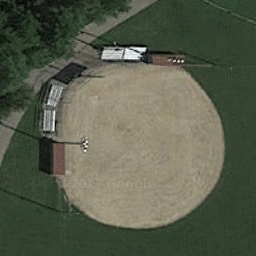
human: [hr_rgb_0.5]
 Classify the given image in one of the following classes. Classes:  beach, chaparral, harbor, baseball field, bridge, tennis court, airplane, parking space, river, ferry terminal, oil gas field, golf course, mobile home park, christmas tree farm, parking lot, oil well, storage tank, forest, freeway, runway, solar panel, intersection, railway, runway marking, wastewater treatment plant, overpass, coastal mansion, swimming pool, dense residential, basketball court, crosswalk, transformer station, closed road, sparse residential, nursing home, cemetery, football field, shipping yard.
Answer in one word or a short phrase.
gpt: baseball field